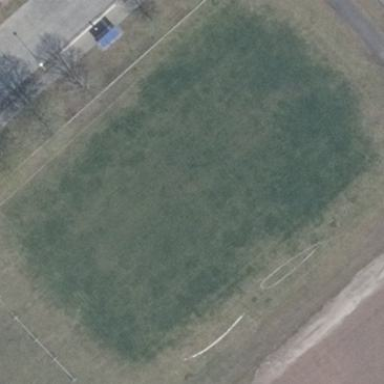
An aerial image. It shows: Grass pitch used for soccer.